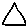
Label: triangle